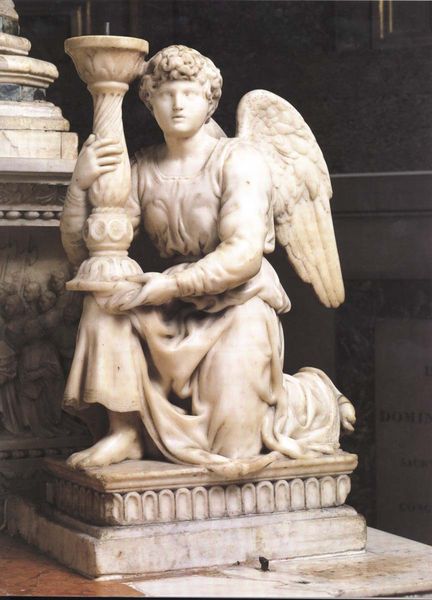
Titel: Arca di S. Domenico
Künstler: Niccolò dell’ Arca
Standort: Bologna, S. Domenico (EU - I)
Schlagwörter: flügel, fuß, hand, weiß, gelb, haar, kleid, marmor, säule, blick, ornament, augen, falten, gesicht, halten, sockel, stein, hände, kirche, gewand, frontal, locken, engel, skulptur, statue, vase, relief, füße, italien, tafel, inschrift, kerze, wiess, knie, foto, hocken, altar, rom, fries, kerzenständer, kerzenhalter, knieend, kniend, knieen, ständer, tempel, postament, gips, alabaster, mamor, bildhauer, nizza, verona, hockend, donatello, marmmor